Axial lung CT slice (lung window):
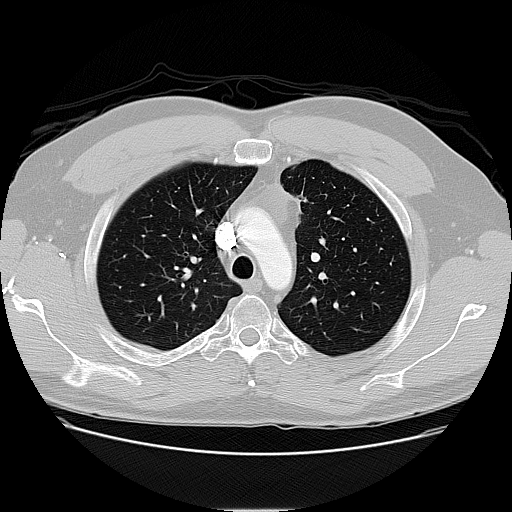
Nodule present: no